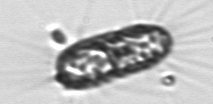
Label: Corethron_hystrix